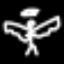
Label: angel